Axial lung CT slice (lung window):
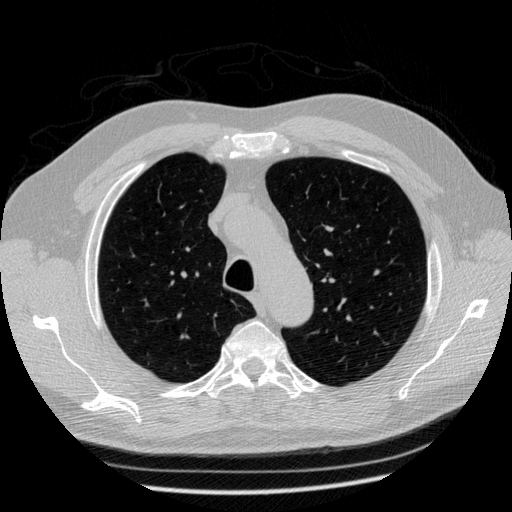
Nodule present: no